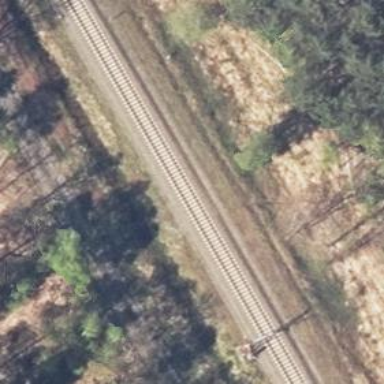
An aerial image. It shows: Railway signal.